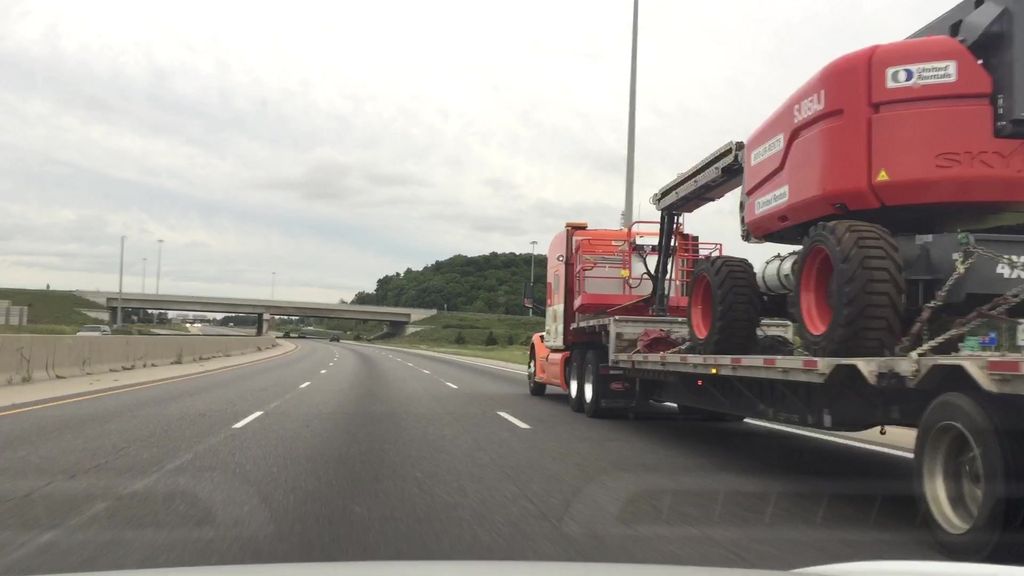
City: kitchener-waterloo